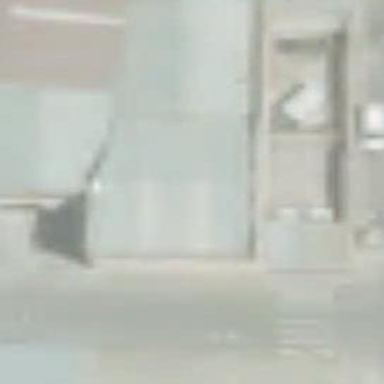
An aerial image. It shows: Warehouse building.